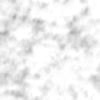
Label: no_change